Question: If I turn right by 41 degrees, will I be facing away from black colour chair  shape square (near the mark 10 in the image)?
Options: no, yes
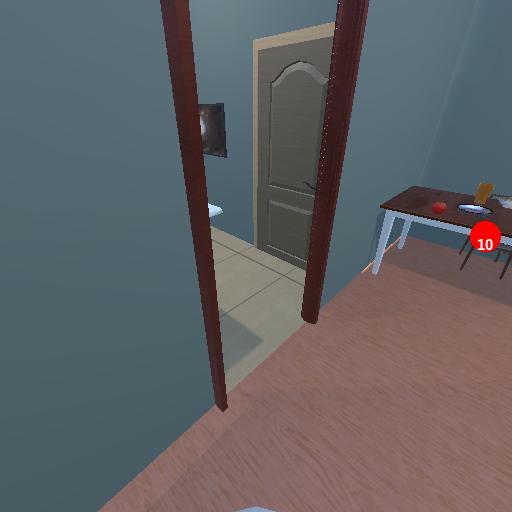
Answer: no